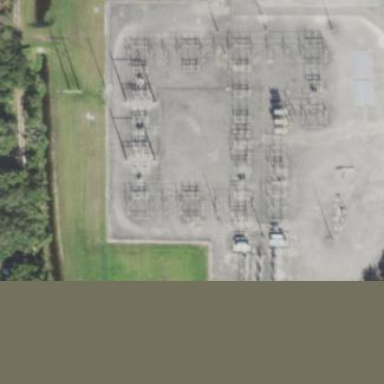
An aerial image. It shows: Power line carrying busbar.